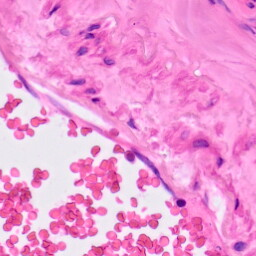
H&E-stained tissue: Lung